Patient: sex M, age 30
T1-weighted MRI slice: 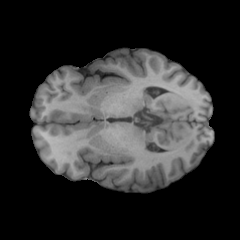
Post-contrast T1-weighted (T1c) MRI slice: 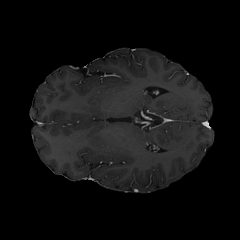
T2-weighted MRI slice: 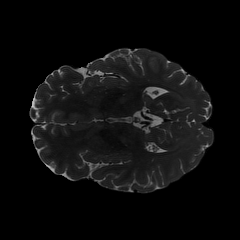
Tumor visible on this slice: no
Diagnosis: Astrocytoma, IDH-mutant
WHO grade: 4